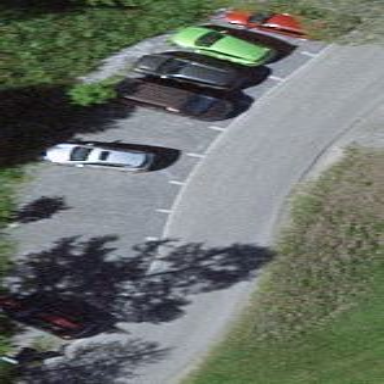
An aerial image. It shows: Parking area with surface.